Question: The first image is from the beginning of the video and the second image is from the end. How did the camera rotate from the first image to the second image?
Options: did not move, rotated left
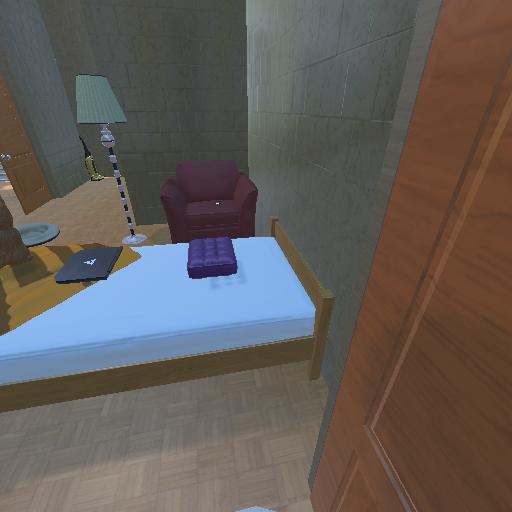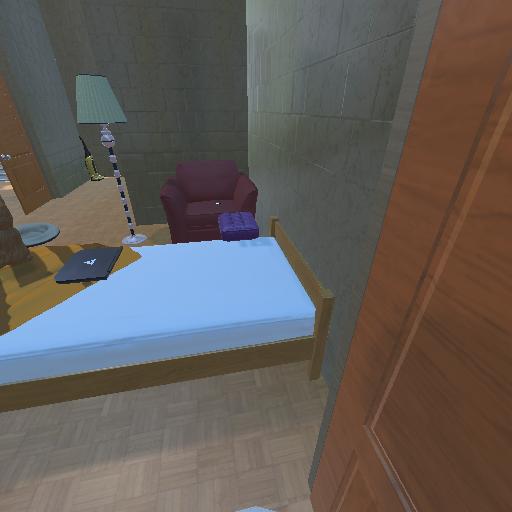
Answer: did not move